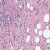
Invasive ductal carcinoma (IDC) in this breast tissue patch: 0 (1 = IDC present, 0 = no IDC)